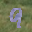
Label: 9